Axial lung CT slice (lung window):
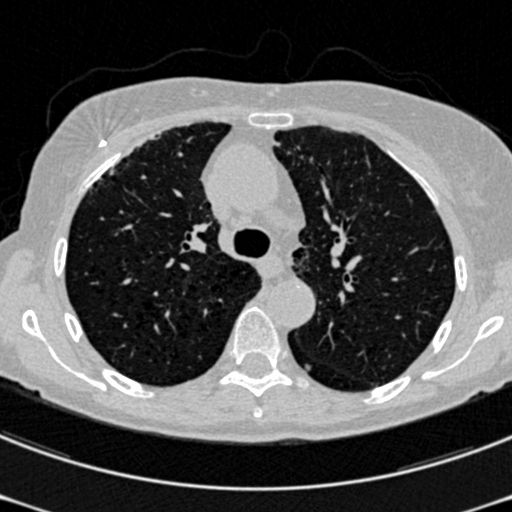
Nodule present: yes
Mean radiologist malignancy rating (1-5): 2.5